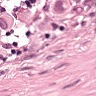
Metastatic tissue present: yes